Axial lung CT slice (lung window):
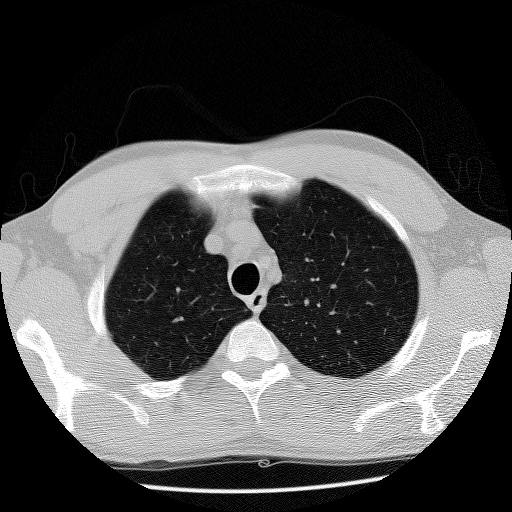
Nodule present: no